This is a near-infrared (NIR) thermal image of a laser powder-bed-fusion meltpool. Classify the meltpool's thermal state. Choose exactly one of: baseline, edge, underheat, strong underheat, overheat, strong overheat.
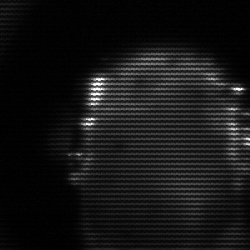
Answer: baseline